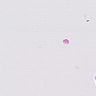
Metastatic tissue present: no